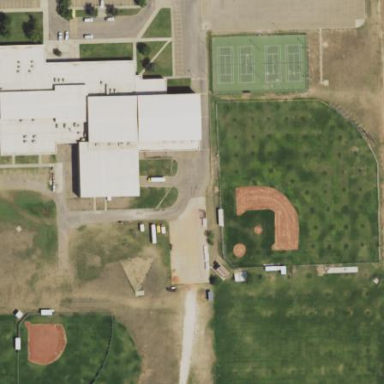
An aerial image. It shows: School.